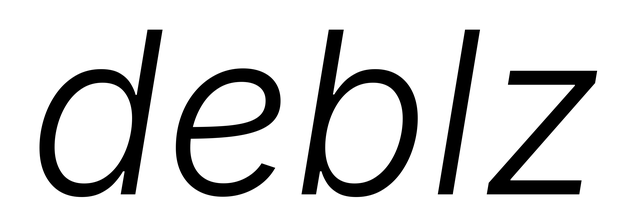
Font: Inter-Italic_Light_Italic